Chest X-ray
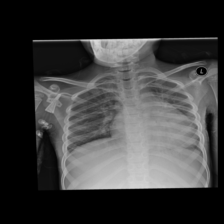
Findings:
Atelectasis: negative
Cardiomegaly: negative
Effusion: negative
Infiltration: negative
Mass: negative
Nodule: negative
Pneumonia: negative
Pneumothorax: negative
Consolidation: negative
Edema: negative
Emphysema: negative
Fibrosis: negative
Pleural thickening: negative
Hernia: negative